Question: I am watching<URL>. What is the web xml plugin for Eclipse to install. . I already installed WTP.
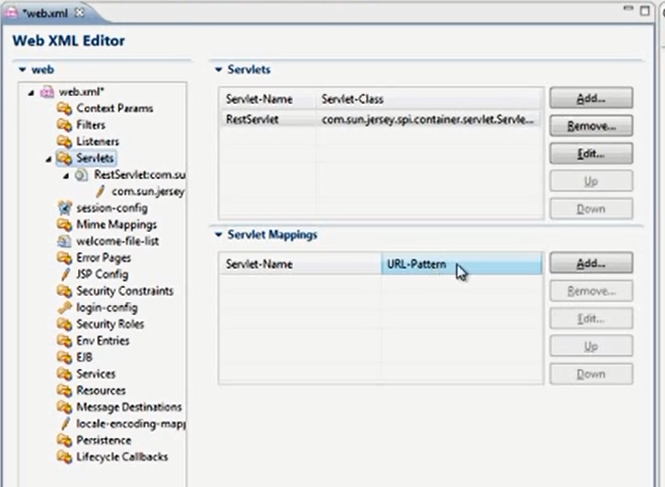
Answer: The screenshot shows the <URL> web.xml editor.